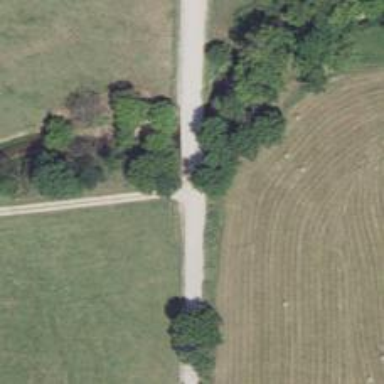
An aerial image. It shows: Residential road with beam bridge.